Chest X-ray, AP view. Patient: 61 years old, sex M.
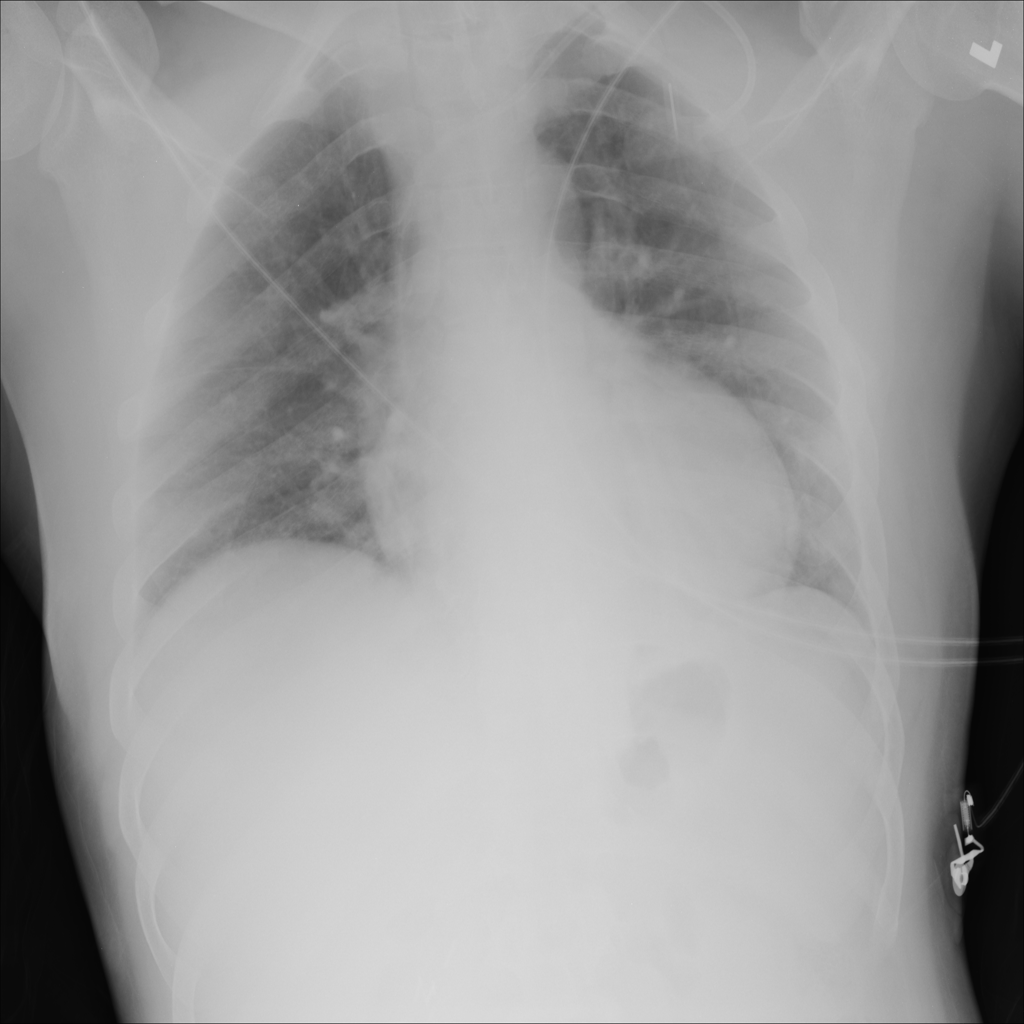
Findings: No Finding